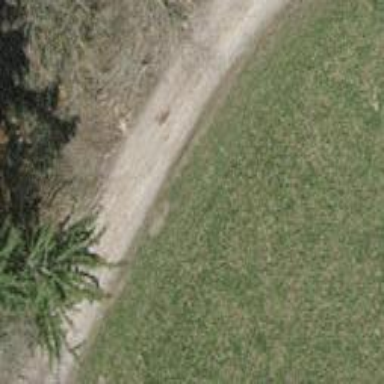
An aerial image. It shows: Compacted track with grade2 surface.